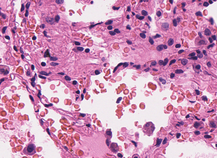
Tumor epithelial tissue: no
Tumor-associated stroma tissue: no
Normal tissue: yes